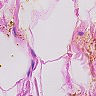
Metastatic tissue present: no